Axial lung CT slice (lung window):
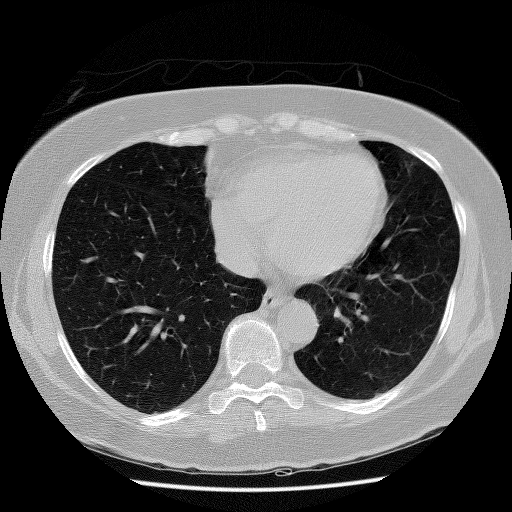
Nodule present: no